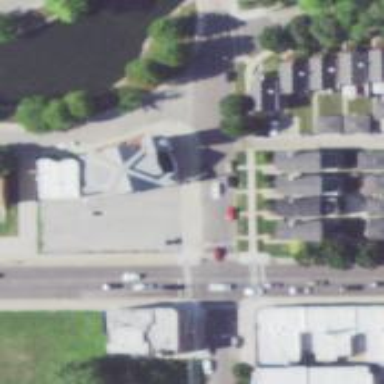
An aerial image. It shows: Alley classified as service road.